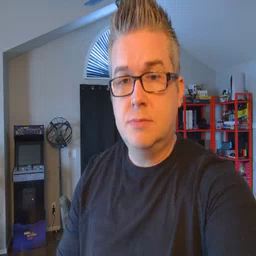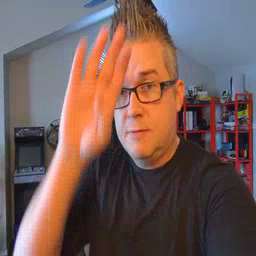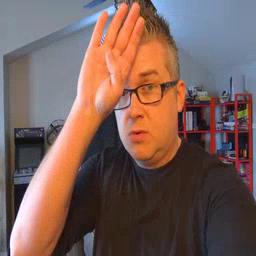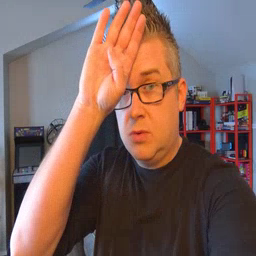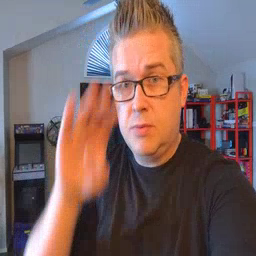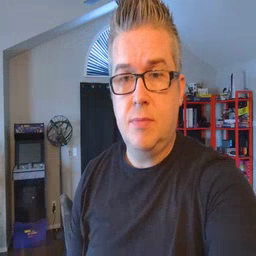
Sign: fireman